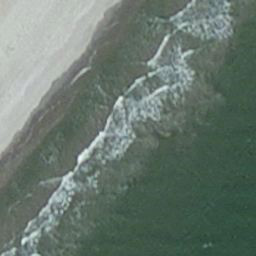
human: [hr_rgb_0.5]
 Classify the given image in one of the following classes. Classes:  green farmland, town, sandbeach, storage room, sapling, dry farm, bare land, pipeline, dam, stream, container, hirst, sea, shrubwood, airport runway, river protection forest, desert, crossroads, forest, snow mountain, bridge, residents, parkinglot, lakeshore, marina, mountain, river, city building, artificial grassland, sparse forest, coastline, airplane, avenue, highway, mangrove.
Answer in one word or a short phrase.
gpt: coastline